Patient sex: M
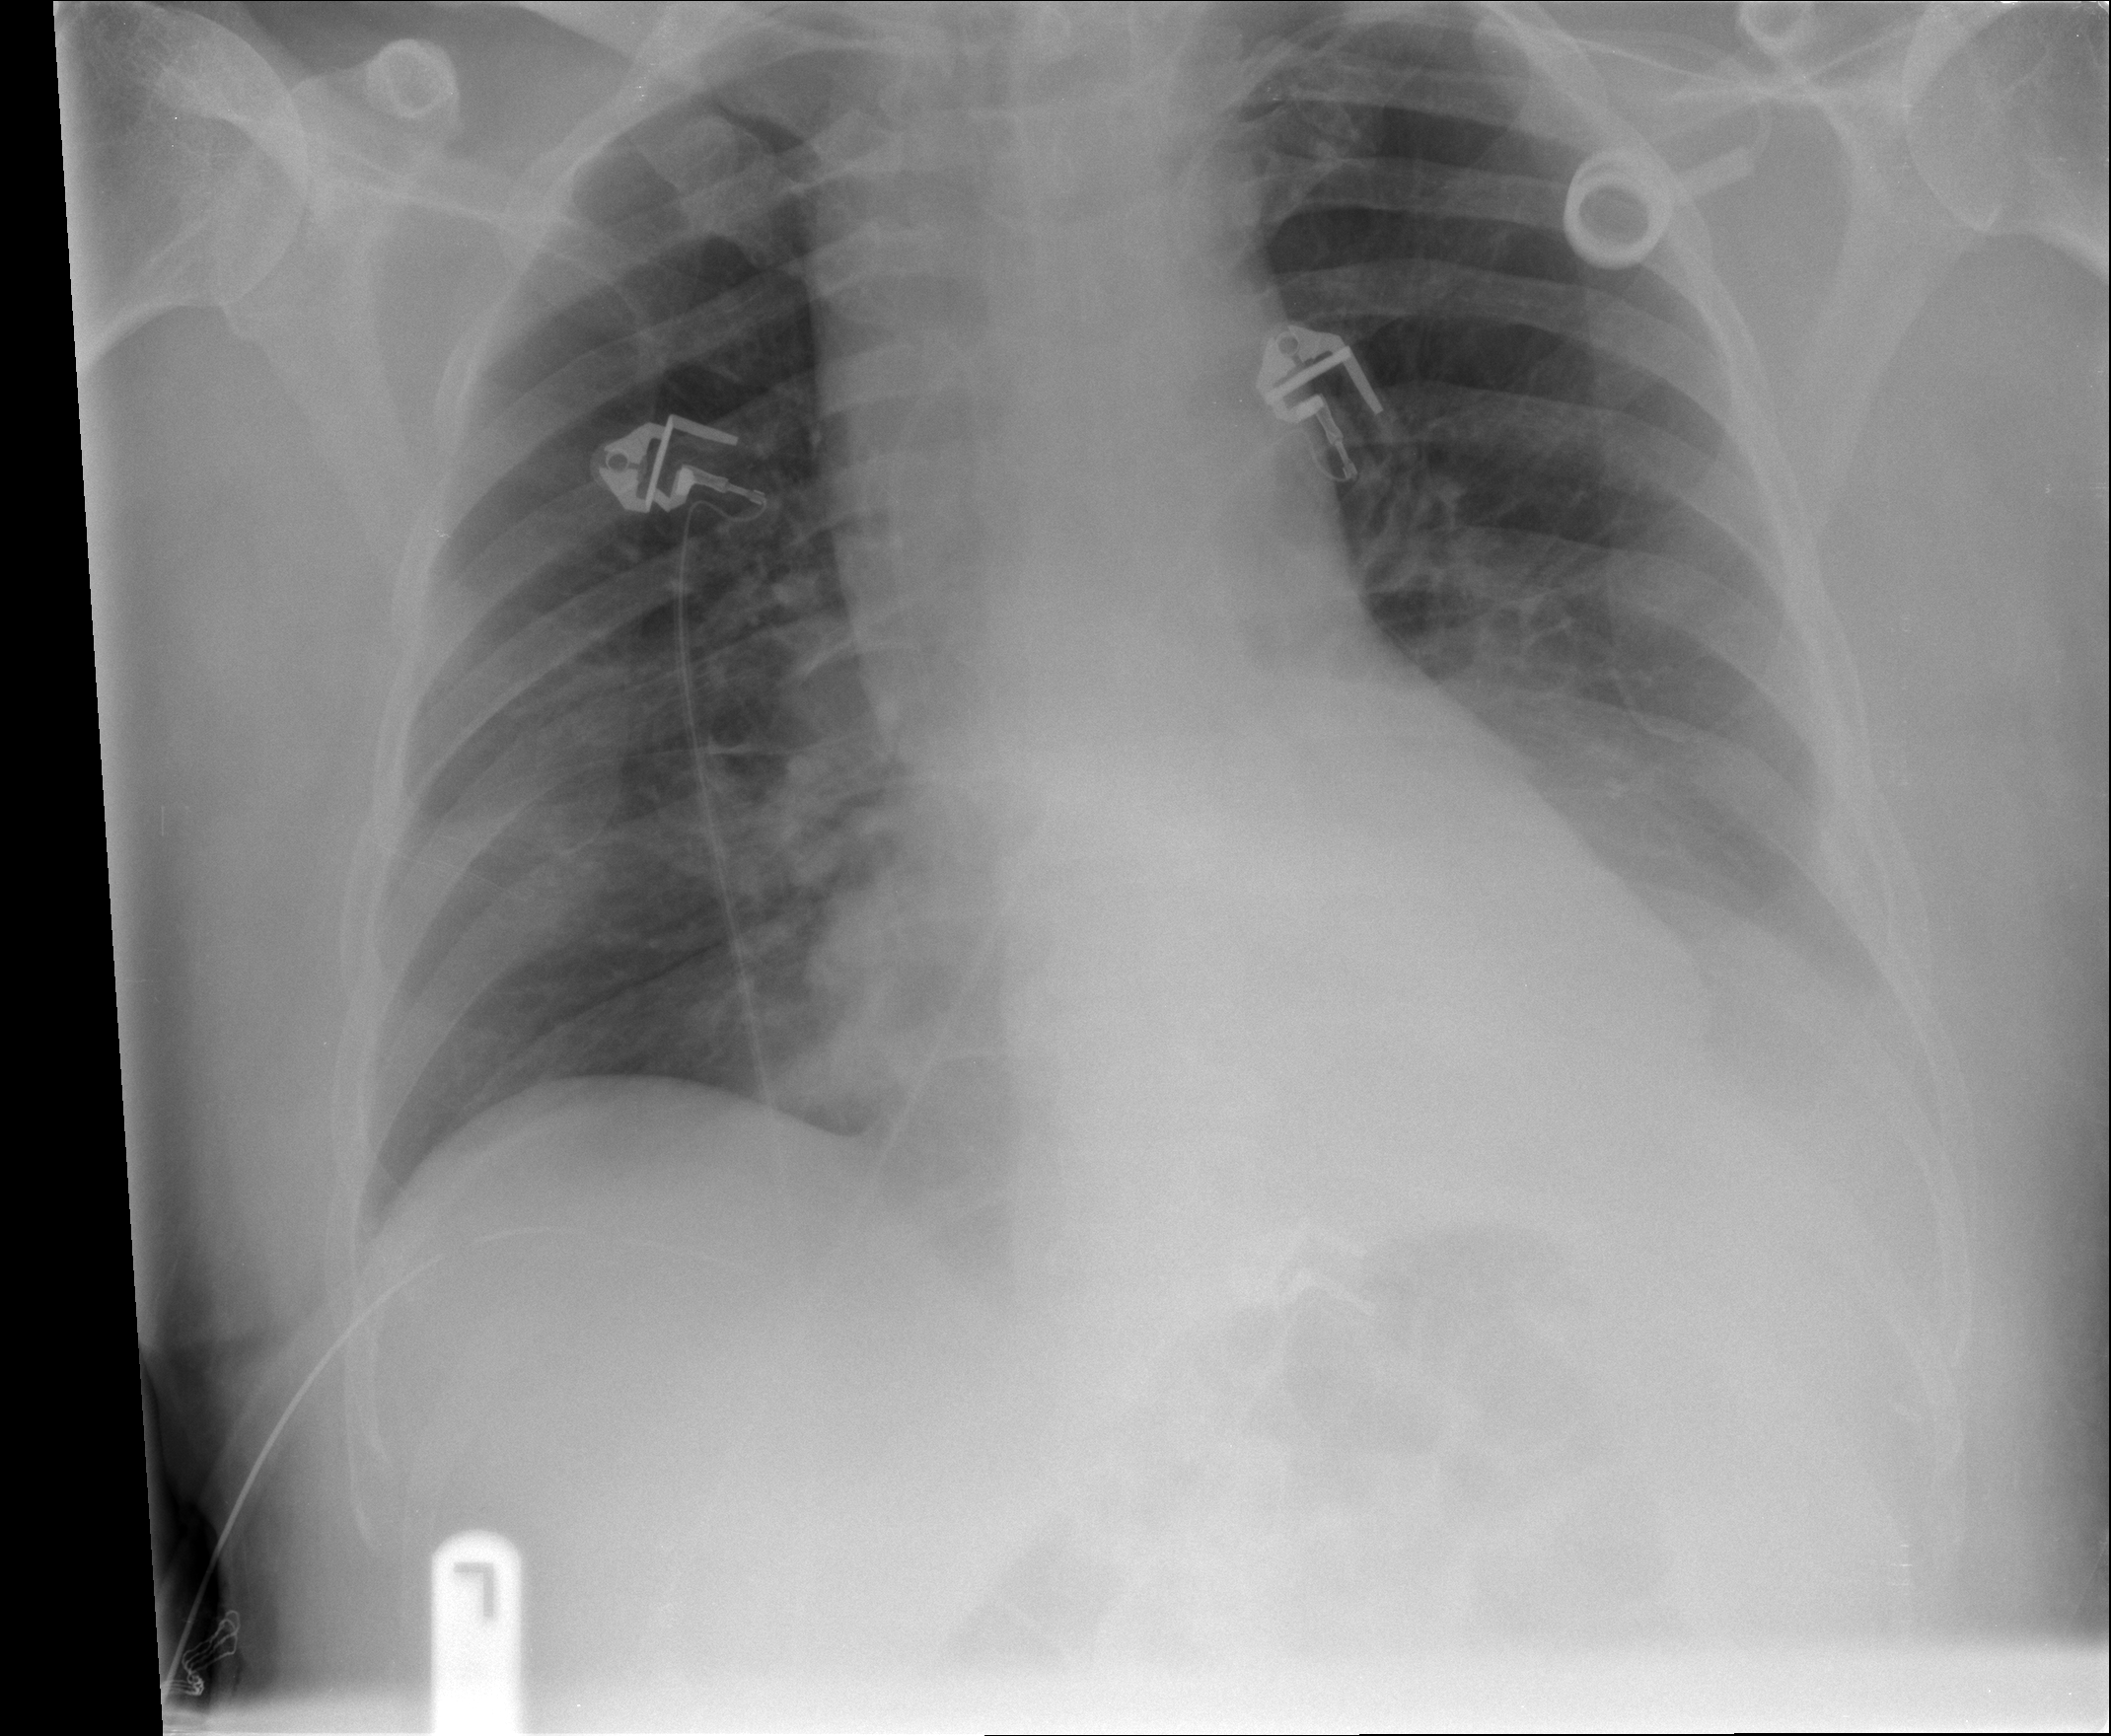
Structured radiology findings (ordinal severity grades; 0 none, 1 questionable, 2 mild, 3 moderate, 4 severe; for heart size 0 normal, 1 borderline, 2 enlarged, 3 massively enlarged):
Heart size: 1
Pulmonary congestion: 0
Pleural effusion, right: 0
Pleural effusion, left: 2
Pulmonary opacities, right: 2
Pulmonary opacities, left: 0
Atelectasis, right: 0
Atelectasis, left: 1